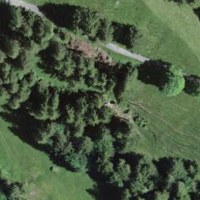
EUNIS habitat code: 44
Species observed at this site:
Oxalis acetosella
Adenostyles alpina
Silene dioica
Melanargia galathea